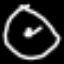
Label: clock